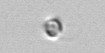
Label: nanoplankton_mix